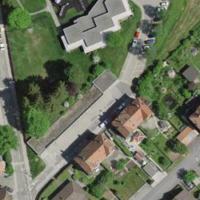
EUNIS habitat code: 55
Species observed at this site:
Aruncus dioicus